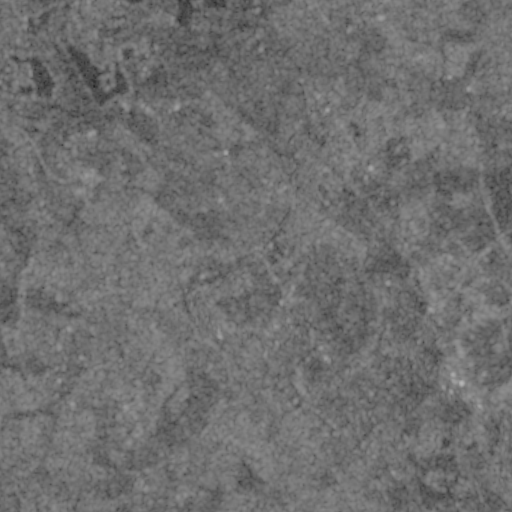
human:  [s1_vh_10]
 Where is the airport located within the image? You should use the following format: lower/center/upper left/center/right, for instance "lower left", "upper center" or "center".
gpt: The airport is located in the upper left of the image.
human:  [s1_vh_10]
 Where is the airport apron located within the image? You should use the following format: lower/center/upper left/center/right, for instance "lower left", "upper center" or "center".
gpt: The airport apron is located in the upper left of the image.
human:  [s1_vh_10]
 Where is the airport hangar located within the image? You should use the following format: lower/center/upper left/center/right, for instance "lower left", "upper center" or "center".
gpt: The airport hangar is located in the upper left of the image.
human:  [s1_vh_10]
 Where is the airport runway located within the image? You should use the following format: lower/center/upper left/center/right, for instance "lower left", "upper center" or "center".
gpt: The airport runway is located in the upper left of the image.
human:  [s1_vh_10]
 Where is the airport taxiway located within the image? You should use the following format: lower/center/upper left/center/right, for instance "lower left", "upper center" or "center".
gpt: The airport taxiway is located in the upper left of the image.
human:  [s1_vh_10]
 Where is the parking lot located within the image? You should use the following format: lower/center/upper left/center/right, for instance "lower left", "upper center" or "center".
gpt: The parking lot is located in the lower right of the image.
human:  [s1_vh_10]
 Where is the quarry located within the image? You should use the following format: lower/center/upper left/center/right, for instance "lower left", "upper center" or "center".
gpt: The quarry is located in the upper left of the image.
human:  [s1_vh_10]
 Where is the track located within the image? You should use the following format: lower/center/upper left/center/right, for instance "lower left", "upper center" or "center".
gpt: The track is located in the upper left of the image.
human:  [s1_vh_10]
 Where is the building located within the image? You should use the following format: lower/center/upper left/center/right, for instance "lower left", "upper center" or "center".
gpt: There is no building in the image.

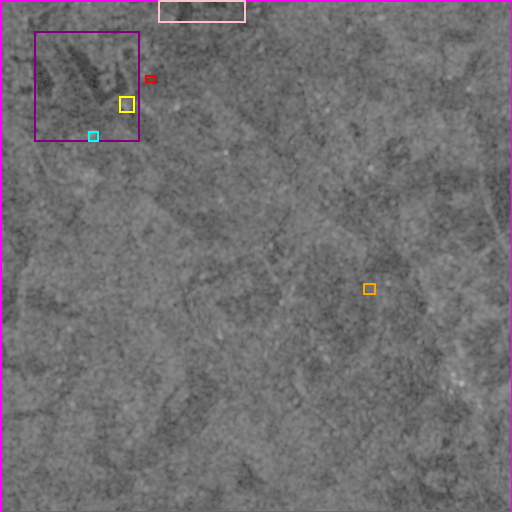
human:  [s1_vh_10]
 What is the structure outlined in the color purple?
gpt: The structure outlined in purple is an airport.
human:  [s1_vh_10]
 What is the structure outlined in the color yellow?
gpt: The structure outlined in yellow is an airport apron.
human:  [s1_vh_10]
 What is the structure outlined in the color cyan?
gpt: The structure outlined in cyan is an airport hangar.
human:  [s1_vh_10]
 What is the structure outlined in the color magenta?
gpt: The structure outlined in magenta is a crop field.
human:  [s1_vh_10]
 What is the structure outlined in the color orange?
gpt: The structure outlined in orange is a park.
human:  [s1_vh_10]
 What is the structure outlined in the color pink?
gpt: The structure outlined in pink is a quarry.
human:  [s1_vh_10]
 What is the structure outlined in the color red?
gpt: The structure outlined in red is a track.
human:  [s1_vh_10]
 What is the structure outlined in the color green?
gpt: There is no green outline.